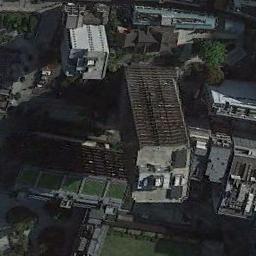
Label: commercial_area